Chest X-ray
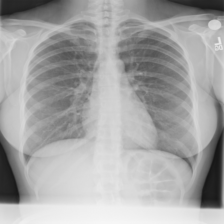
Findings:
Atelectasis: negative
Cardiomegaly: negative
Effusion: negative
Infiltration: negative
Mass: negative
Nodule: negative
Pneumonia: negative
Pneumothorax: negative
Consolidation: negative
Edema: negative
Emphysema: negative
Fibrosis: negative
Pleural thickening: negative
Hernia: negative